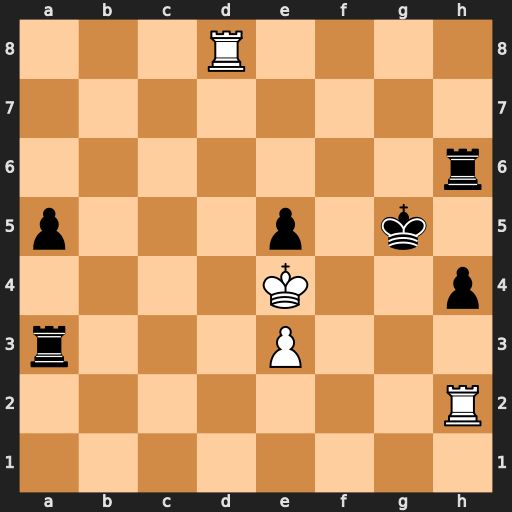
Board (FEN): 3R4/8/7r/p3p1k1/4K2p/r3P3/7R/8
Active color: w
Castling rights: -
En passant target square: -
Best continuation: Rg2+ Kf6 Rd6+ Kf7 Rxh6